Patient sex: M
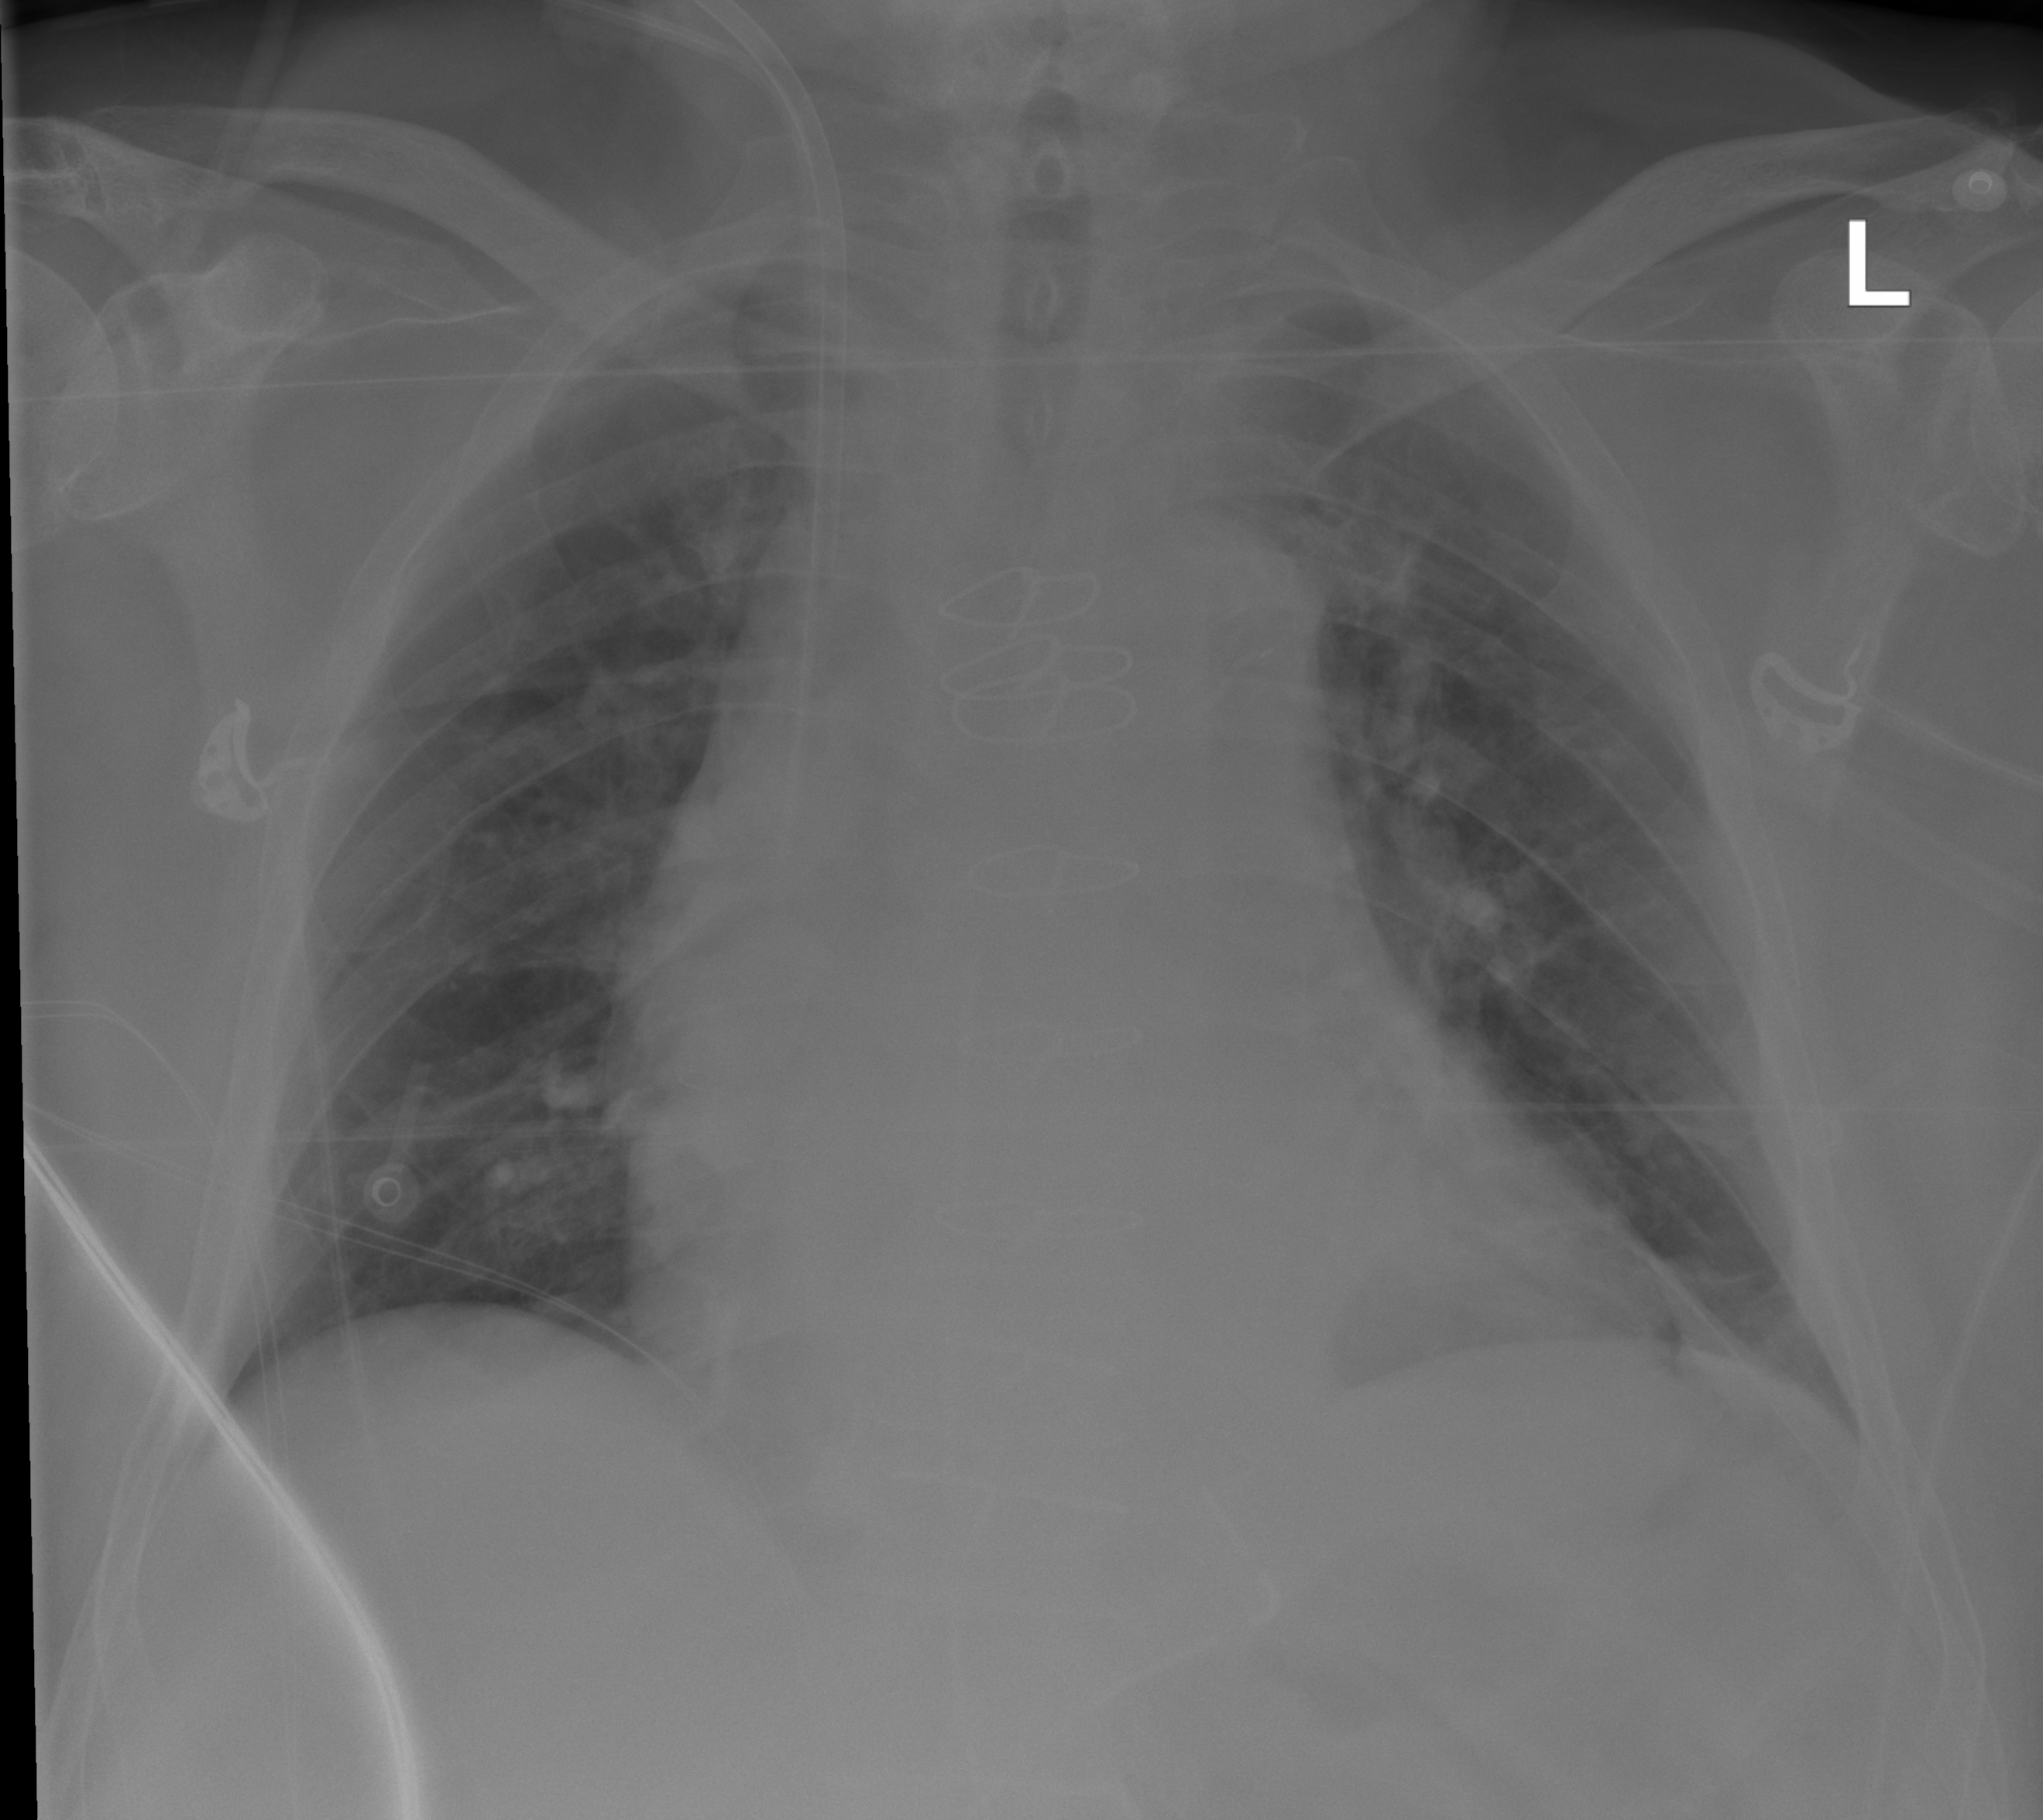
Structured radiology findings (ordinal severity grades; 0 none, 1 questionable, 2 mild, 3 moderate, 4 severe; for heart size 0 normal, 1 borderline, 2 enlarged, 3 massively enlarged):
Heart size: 2
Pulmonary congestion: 0
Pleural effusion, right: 0
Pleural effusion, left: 0
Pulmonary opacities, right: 0
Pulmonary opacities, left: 0
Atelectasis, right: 0
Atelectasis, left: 0